Question: <URL>
>
So if Kind is unspecified DateTime is UTC, but on the same page (given example):
'''
class Sample
{
public static void Main()
{
DateTime saveNow = DateTime.Now;
myDt = DateTime.SpecifyKind(saveNow, DateTimeKind.Unspecified);
Display("Unspecified: .....", myDt);
}
public static string datePatt = @"M/d/yyyy hh:mm:ss tt";
public static void Display(string title, DateTime inputDt)
{
DateTime dispDt = inputDt;
string dtString;
dtString = dispDt.ToString(datePatt);
Console.WriteLine("{0} {1}, Kind = {2}", title, dtString, dispDt.Kind);
dispDt = inputDt.ToLocalTime();
dtString = dispDt.ToString(datePatt);
Console.WriteLine(" ToLocalTime: {0}, Kind = {1}", dtString, dispDt.Kind);
dispDt = inputDt.ToUniversalTime();
dtString = dispDt.ToString(datePatt);
Console.WriteLine(" ToUniversalTime: {0}, Kind = {1}", dtString, dispDt.Kind);
Console.WriteLine();
}
}
}
'''
giving the output as:
> Unspecified: ..... 5/6/2005 02:34:42 PM, Kind = UnspecifiedToLocalTime: 5/6/2005 07:34:42 AM, Kind = LocalToUniversalTime: 5/6/2005 09:34:42 PM, Kind = Utc
So, issue I have with this is, that if Unspecified is Utc then why Utc to Utc conversion change the datetime object value?
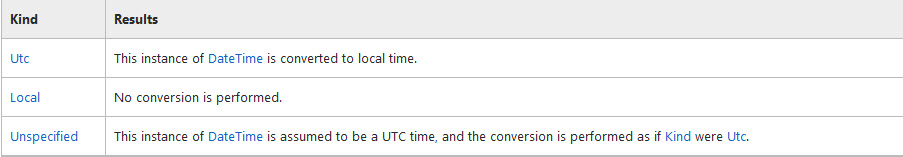
Answer: No, Unspecified and UTC are very different - the page you're quoting from is from 'ToLocalTime'. The point is that if you call 'ToLocalTime' using an "unspecified" 'DateTime', then the value will be treated it were in UTC.
Likewise if you call 'ToUniversalTime' using an "unspecified" 'DateTime', then the value will be treated it were in the system local time zone.
Frankly this sort of thing is why <URL> I'm clearly biased though...